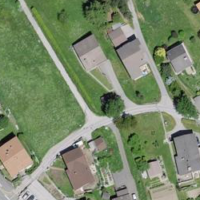
EUNIS habitat code: 55
Species observed at this site:
Allium ursinum